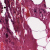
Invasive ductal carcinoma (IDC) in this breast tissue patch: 0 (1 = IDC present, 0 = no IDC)